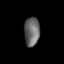
Tissue: lung
Cell type: Others
Senescence score: 0.5623
Nuclear area (px): 438
Mean DAPI intensity: 102.865